Interaction volume radius: 10 \u00c5
Interaction volume height: 35 \u00c5
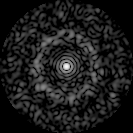
Disorder parameter: 0.835